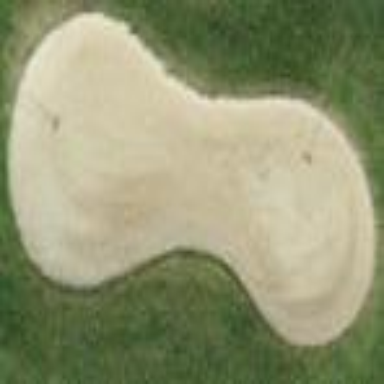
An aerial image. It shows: Golf bunker filled with natural sand.